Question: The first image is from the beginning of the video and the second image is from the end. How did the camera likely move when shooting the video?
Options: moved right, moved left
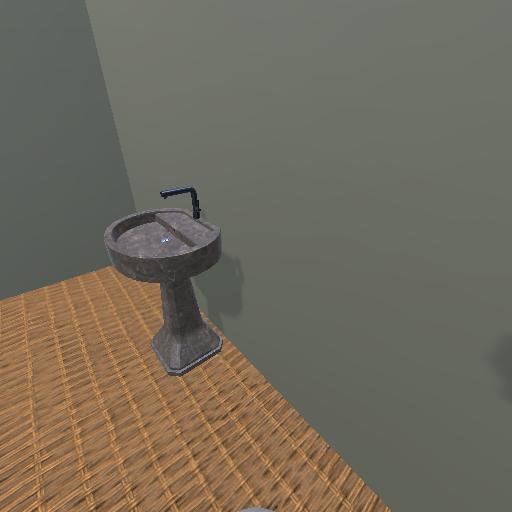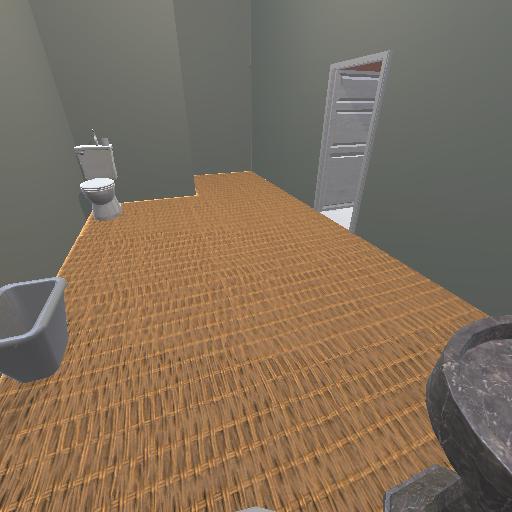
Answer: moved right